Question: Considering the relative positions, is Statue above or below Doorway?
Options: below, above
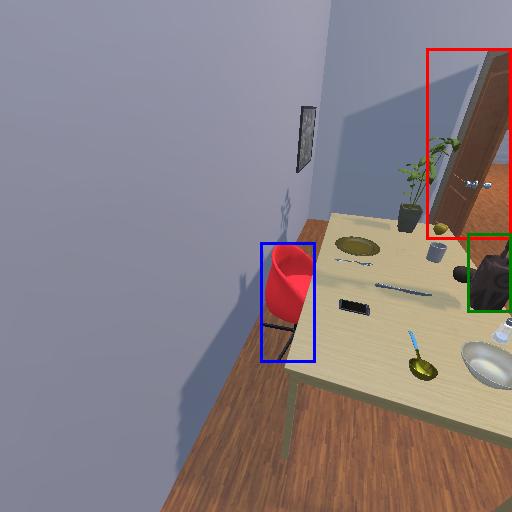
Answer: below